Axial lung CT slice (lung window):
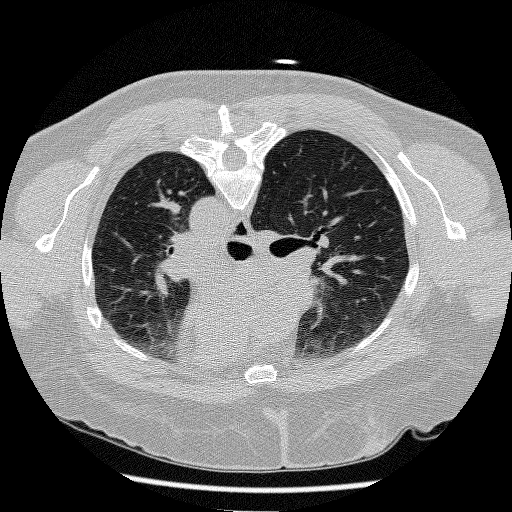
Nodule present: no